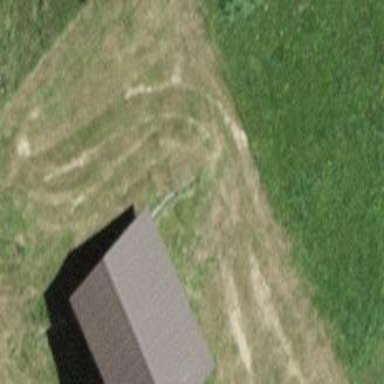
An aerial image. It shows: Barn.